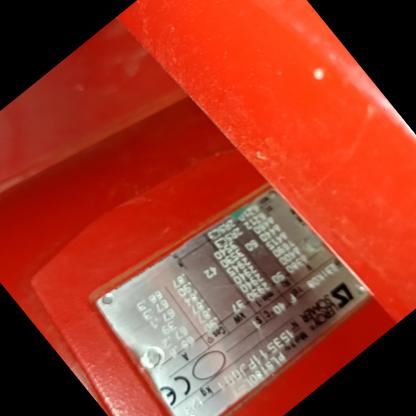
Klasa: tabliczka-znamionowa